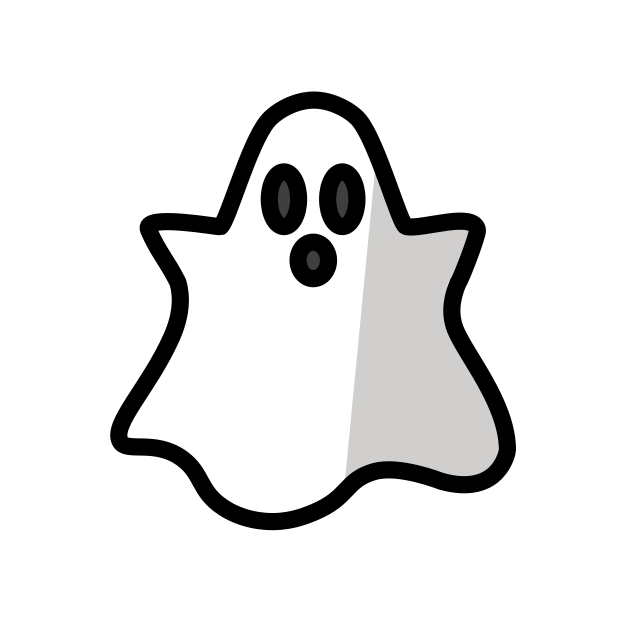
ghost